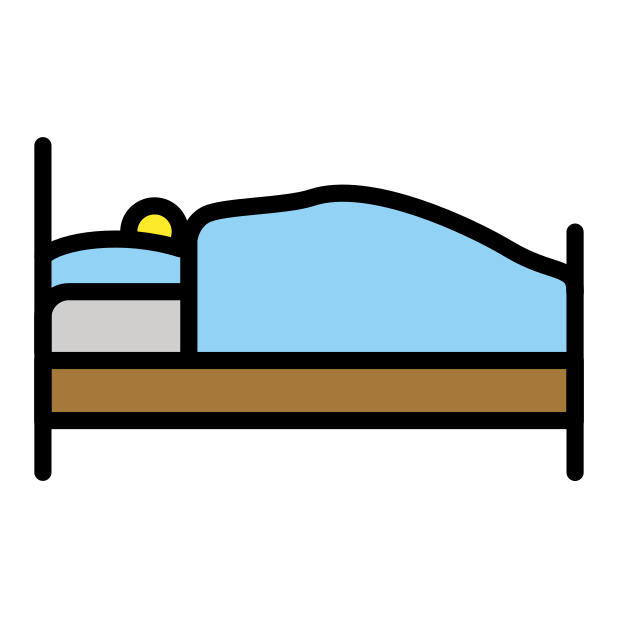
Emoji: 🛌
Name: sleeping accommodation
Unicode: 0x1f6cc